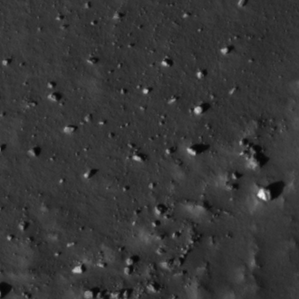
Label: non_frost